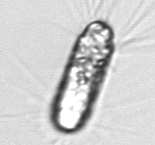
Label: Corethron_hystrix